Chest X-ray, PA view. Patient: 51 years old, sex M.
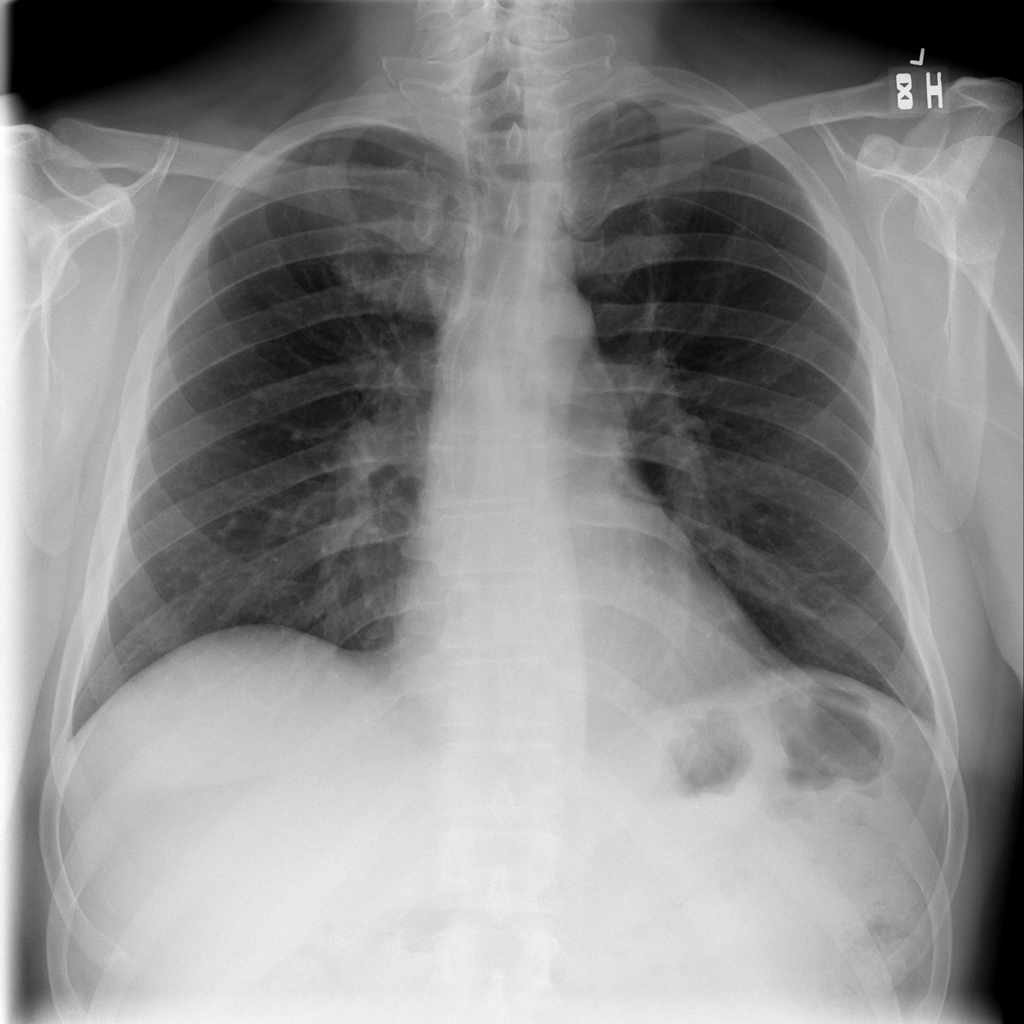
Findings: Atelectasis